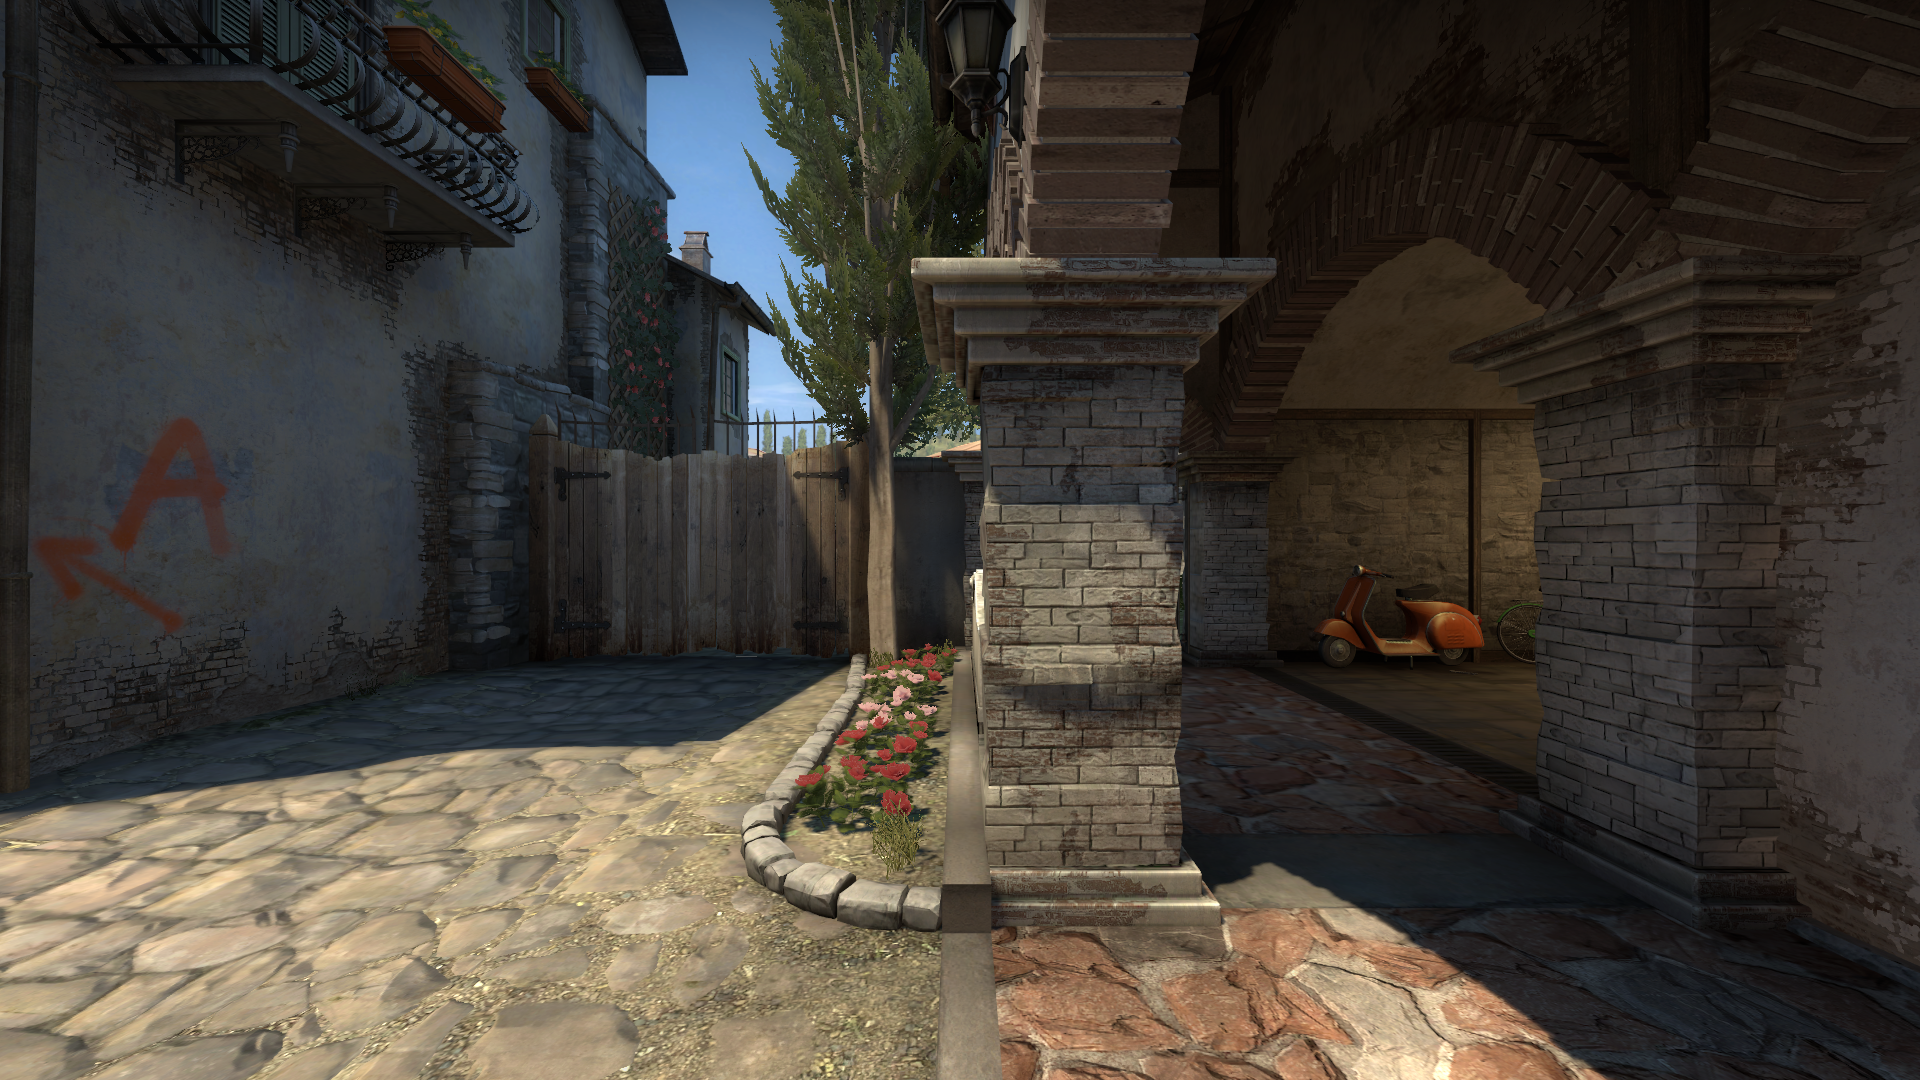
Map: de_inferno